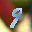
Label: 9